Question: I am experiencing some strange behavior with a custom component in Rhino/Grasshopper.
The code of the component is written in C# so I am assuming that the error is due to a standard .NET programming mistake I made.
I am getting the following error on some computers (it works just fine on others). I made sure that I was logged in a admin so that I have read/write access to the files. What could a possible source of that error be? Is there a special way to ask for permission?
Thank you very much in advance.

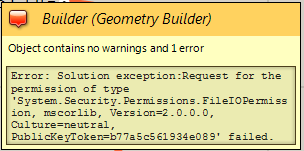
Answer: Use a tool like <URL> to find out, which File you are trying to access. Afterwards you can take a look at the file and fix your code.